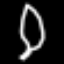
Label: leaf